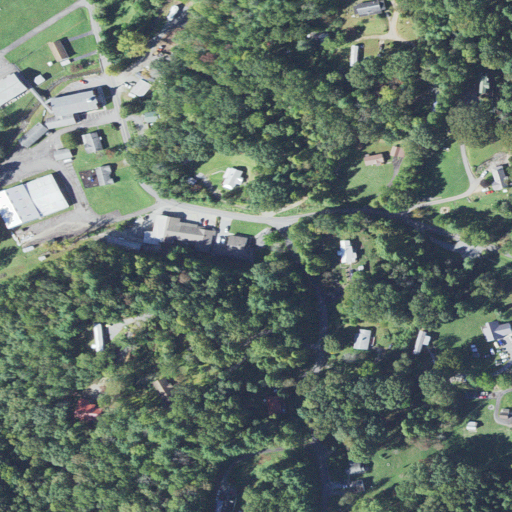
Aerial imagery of gap in North Carolina named Hudlin Gap containing mixed forest, deciduous forest, open development, low intensity development, pasture, medium intensity development, evergreen forest, and shrub